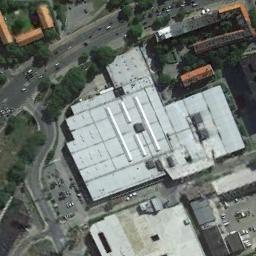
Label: industrial_area